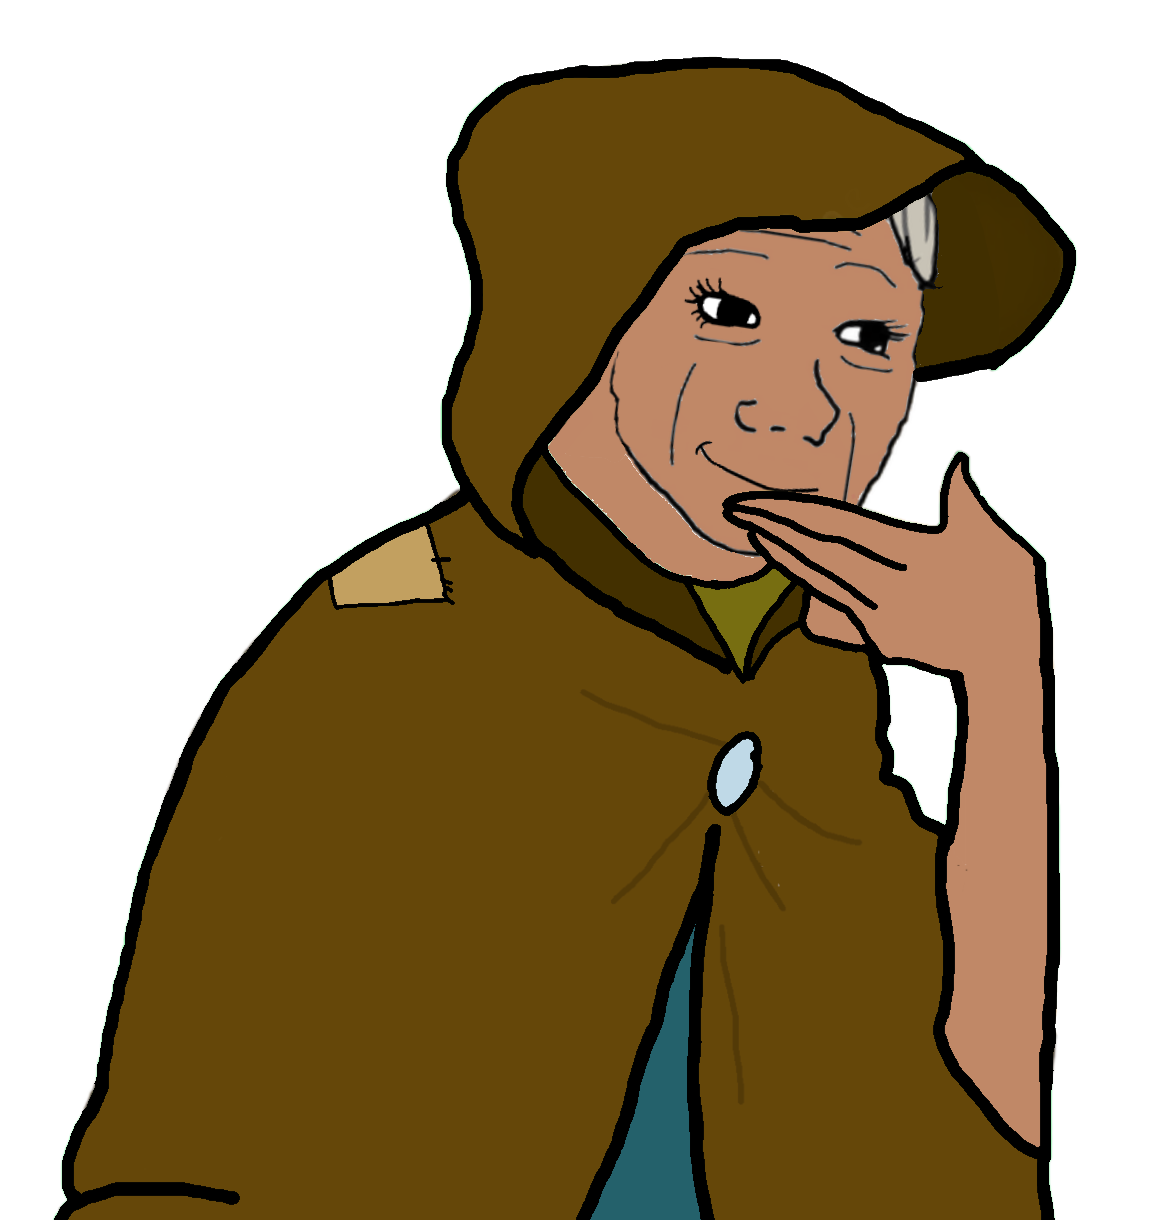
Label: 5_Trad_Wife